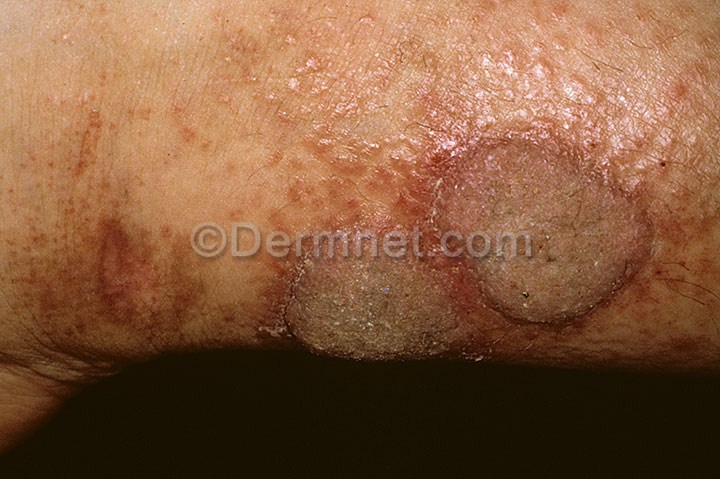
Disease: Psoriasis pictures Lichen Planus and related diseases